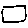
Label: square